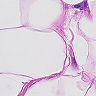
Metastatic tissue present: no